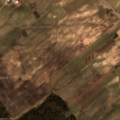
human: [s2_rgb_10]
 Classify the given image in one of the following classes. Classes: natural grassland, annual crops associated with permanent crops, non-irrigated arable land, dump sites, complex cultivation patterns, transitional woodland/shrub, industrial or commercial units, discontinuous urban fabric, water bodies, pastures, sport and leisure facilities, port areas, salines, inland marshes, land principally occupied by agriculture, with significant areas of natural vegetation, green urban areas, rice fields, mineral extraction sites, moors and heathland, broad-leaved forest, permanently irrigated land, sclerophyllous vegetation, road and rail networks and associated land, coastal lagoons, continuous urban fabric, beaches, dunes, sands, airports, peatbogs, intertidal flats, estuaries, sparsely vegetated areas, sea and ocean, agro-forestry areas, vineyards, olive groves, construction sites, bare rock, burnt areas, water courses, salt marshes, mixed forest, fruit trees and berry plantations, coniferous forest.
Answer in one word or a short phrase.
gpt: non-irrigated arable land, pastures, complex cultivation patterns, mixed forest